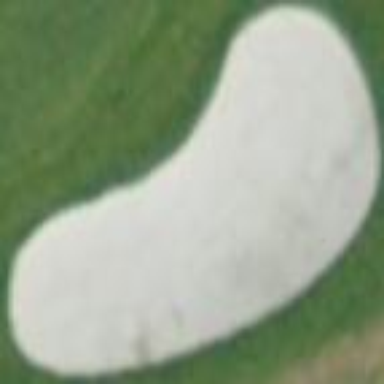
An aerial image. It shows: Bunker on golf course.